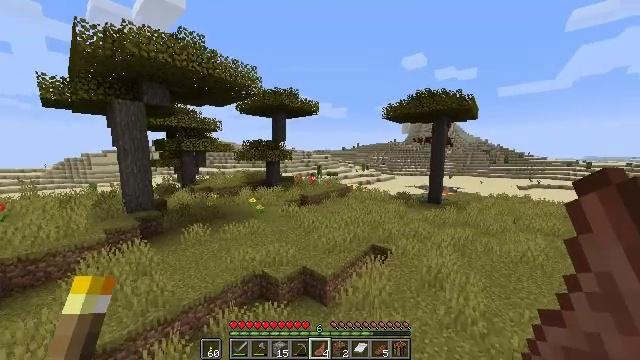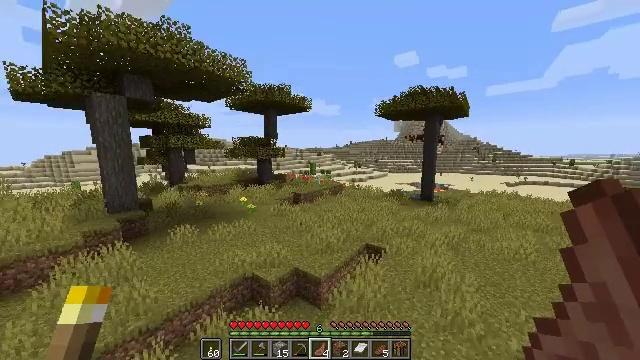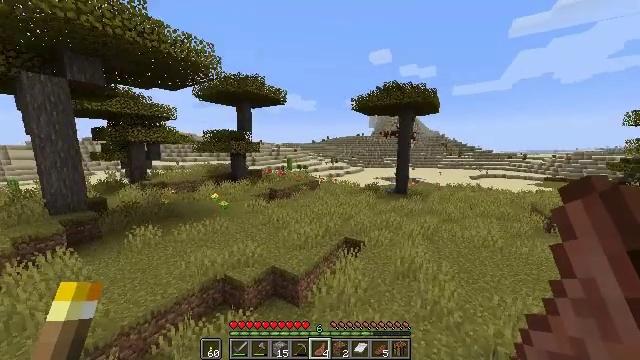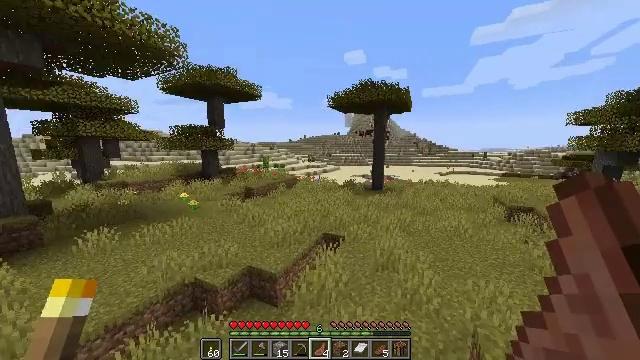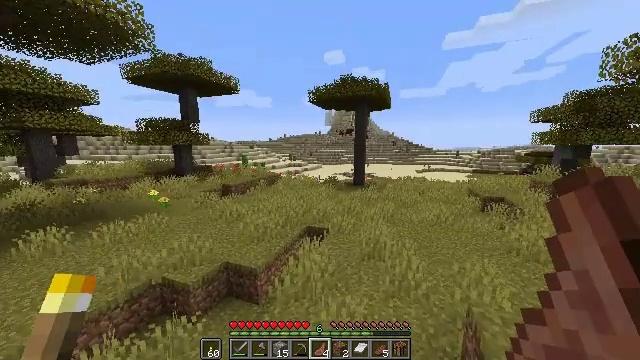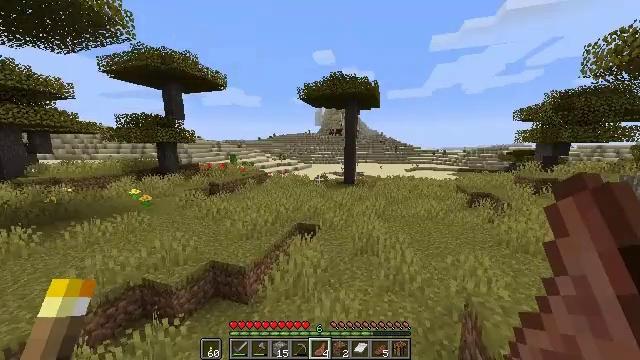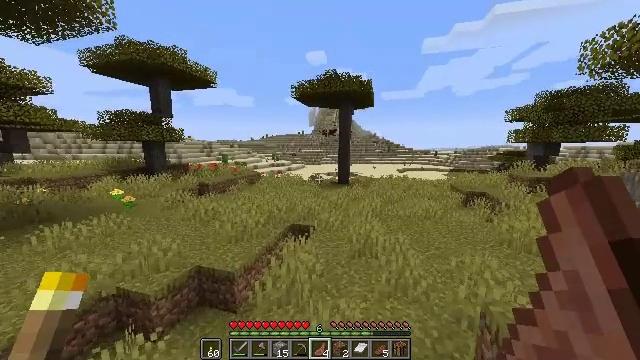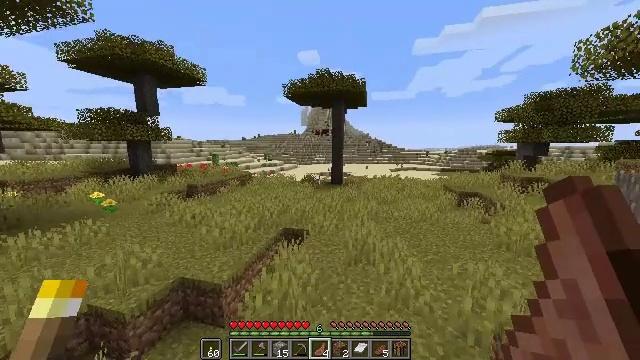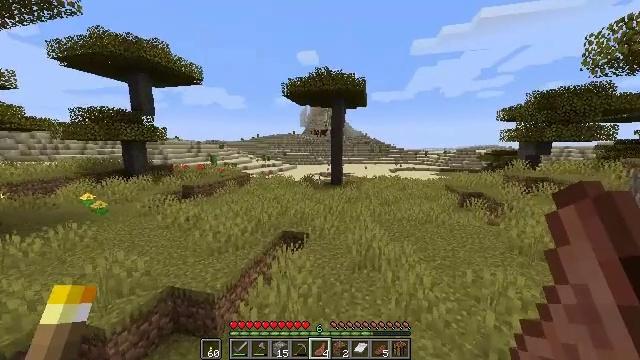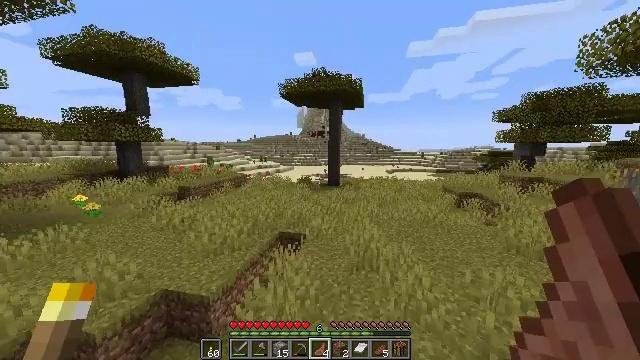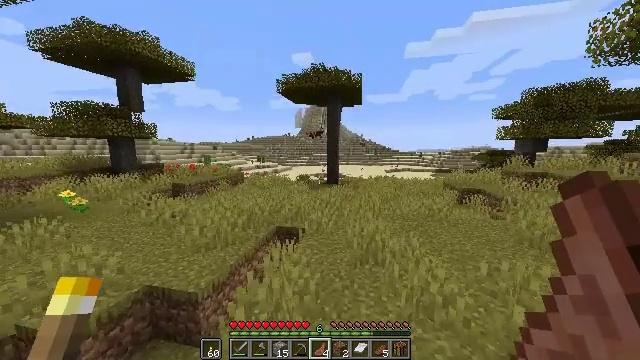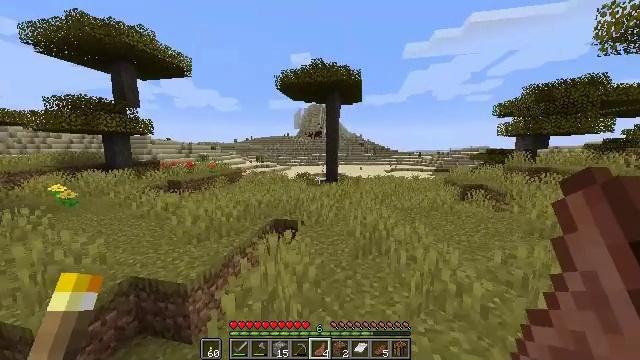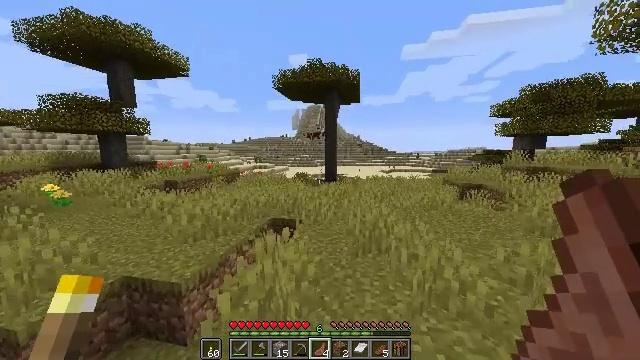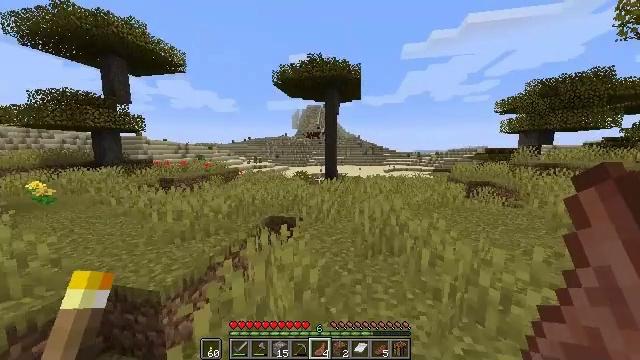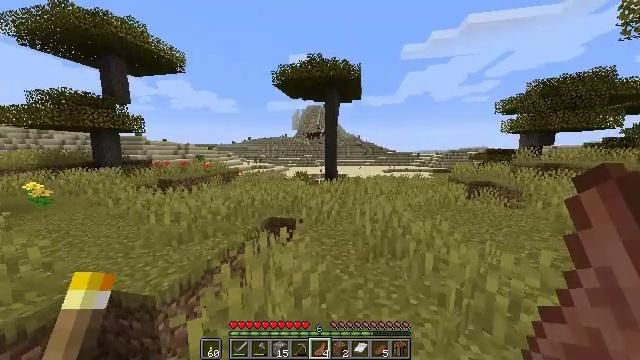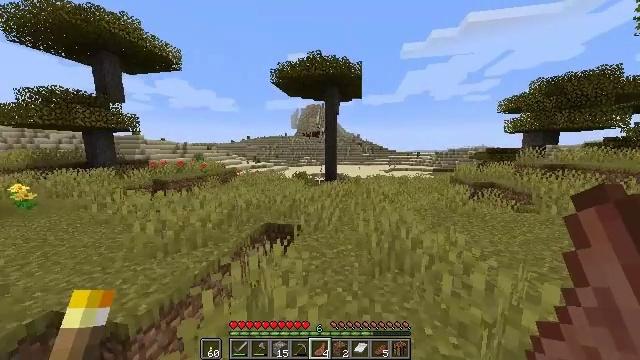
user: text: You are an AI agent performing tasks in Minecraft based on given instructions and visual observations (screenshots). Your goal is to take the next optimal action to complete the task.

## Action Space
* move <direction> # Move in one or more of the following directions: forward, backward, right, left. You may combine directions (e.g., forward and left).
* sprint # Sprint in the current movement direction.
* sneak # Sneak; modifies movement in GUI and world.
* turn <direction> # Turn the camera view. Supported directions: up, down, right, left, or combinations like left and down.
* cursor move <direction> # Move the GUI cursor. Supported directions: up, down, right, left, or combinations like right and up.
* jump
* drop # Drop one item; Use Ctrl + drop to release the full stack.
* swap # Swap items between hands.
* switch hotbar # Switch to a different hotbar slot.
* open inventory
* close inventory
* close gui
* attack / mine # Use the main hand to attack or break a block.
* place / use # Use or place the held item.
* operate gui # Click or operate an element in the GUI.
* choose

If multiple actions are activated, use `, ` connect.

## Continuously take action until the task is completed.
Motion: motion action
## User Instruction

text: Hunt a rabbit.
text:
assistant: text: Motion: move forward, sprint, turn right
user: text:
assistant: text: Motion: move forward, sprint, turn right and down
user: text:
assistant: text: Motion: move forward, sprint, turn right
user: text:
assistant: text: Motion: move forward, sprint, turn right
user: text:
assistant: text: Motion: move forward, sprint, turn right
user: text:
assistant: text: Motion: move forward, sprint, turn right
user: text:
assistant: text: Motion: move forward, sprint, turn right
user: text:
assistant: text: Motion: move forward, sprint
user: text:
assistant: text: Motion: move forward, sprint
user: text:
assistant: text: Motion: move forward, sprint
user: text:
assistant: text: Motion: move forward, sprint
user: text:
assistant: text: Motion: move forward, sprint
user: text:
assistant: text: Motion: move forward, sprint
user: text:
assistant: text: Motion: move forward, sprint
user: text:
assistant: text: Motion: move forward, sprint
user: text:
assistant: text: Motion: move forward, sprint
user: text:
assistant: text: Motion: move forward, sprint
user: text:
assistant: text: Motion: move forward, sprint
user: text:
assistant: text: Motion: move forward, sprint
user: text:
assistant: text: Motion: move forward, sprint
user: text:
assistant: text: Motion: move forward, sprint
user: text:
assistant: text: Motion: move forward, sprint
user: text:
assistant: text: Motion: move forward, sprint
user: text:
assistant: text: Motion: move forward, sprint
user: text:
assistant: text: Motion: move forward, sprint
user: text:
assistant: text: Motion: move forward, sprint
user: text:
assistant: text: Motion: move forward, sprint, turn left
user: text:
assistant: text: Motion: move forward, sprint
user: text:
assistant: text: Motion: move forward, sprint
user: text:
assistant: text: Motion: move forward, sprint